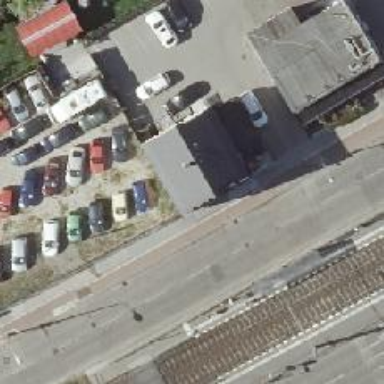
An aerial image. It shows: Bar.